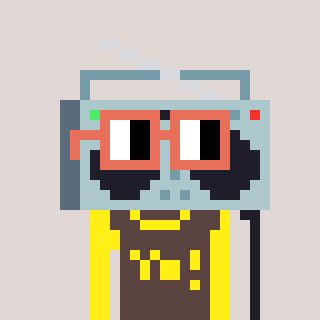
a pixel art character with square orange glasses, a boombox-shaped head and a darkbrown-colored body on a warm background